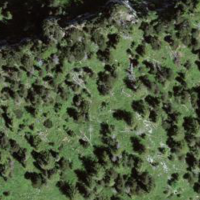
EUNIS habitat code: 44
Species observed at this site:
Parnassia palustris